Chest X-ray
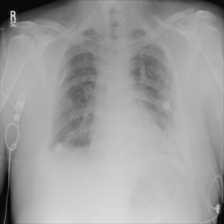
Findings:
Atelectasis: negative
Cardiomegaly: negative
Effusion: negative
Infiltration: negative
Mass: negative
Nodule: positive
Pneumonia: negative
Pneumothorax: negative
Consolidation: negative
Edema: negative
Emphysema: negative
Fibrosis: negative
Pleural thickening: negative
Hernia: negative